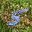
Label: 5